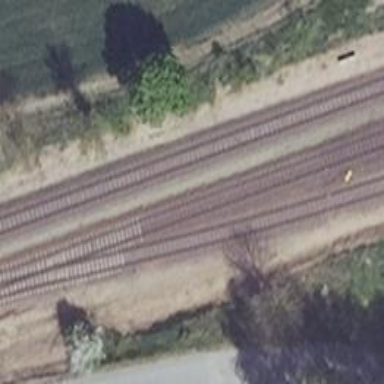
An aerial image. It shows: Railway siding for service.